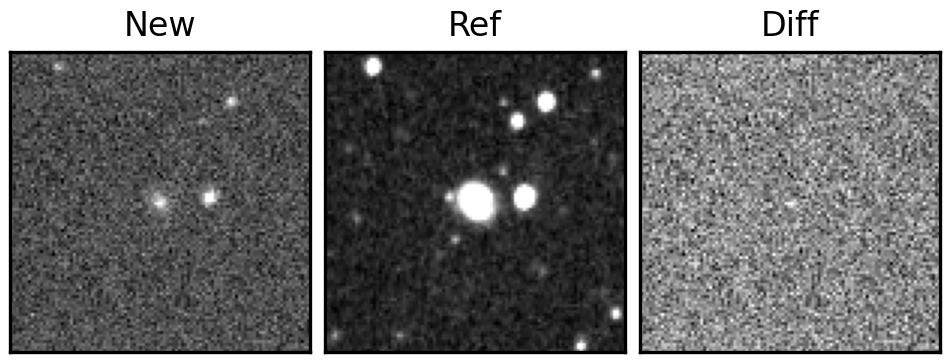
Label: real